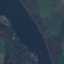
Land use / land cover: River